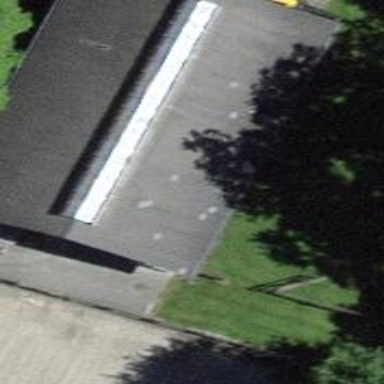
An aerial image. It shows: Stable building.